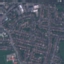
Label: Residential